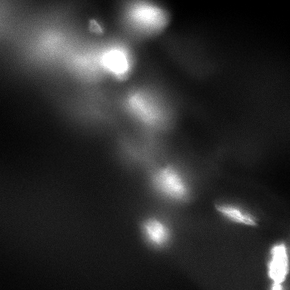
Tissue sample: colon
Magnification: 10.0x
Cell type: Stem and progenitor cells
Senescence state: senescent